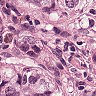
Metastatic tissue present: yes